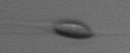
Label: Chrysochromulina